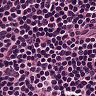
Metastatic tissue present: no